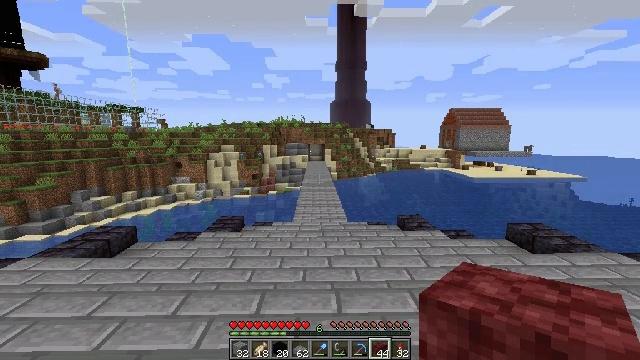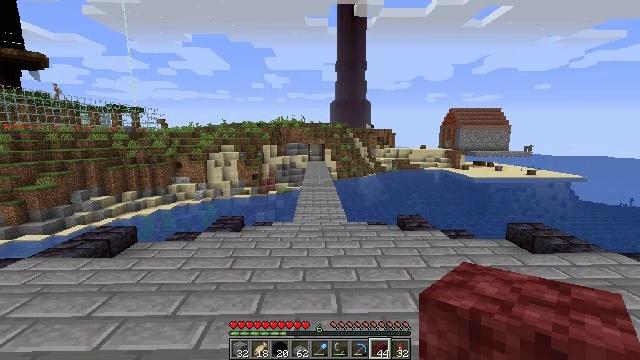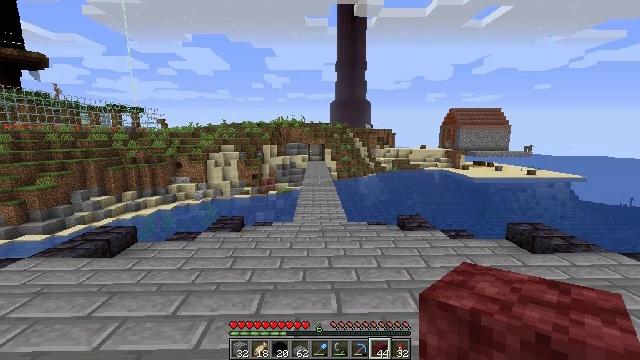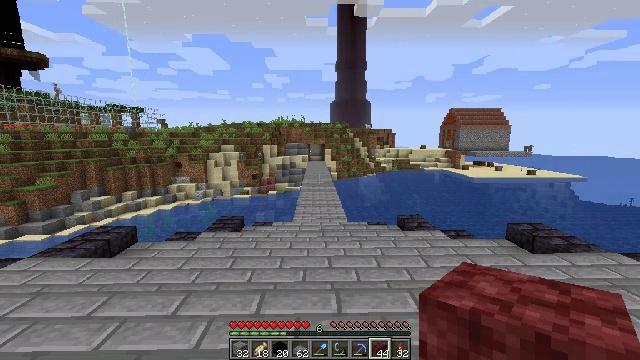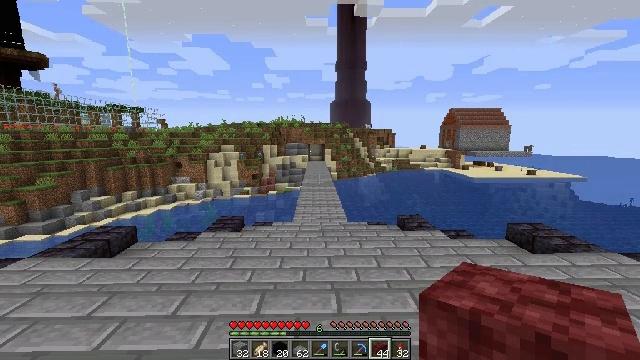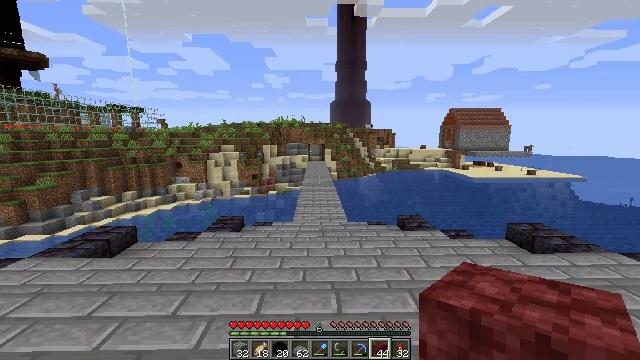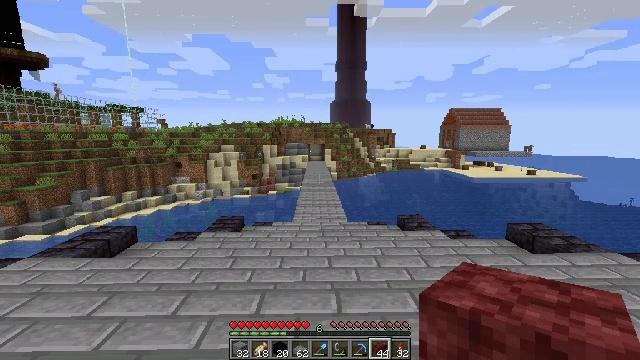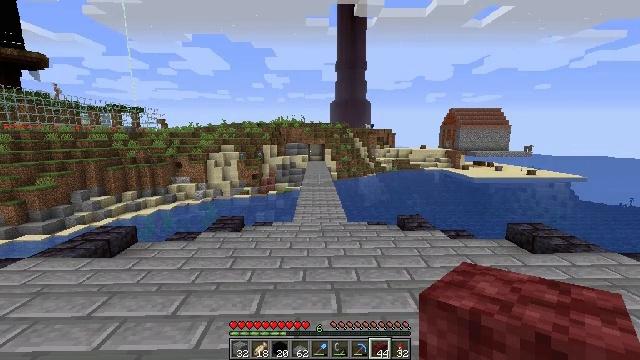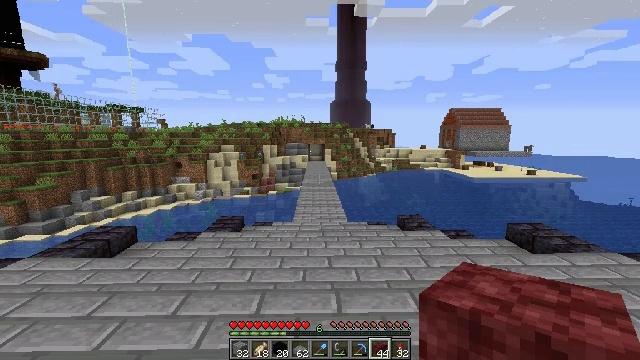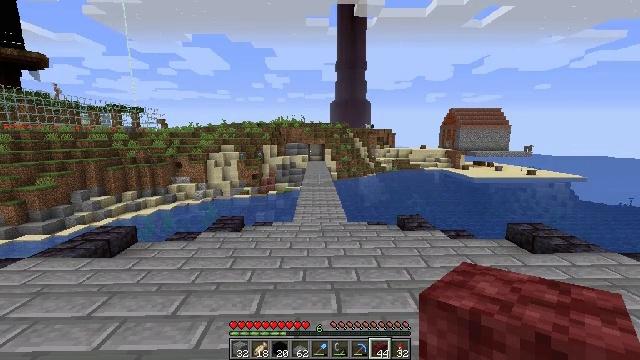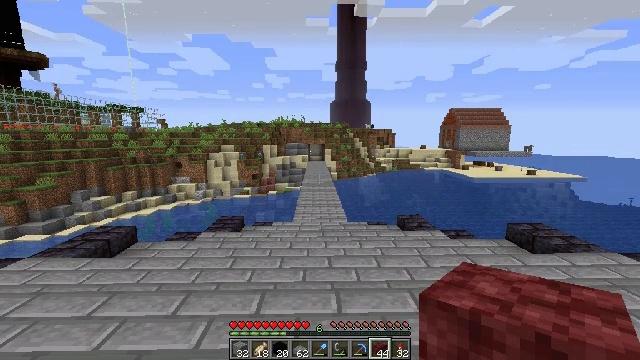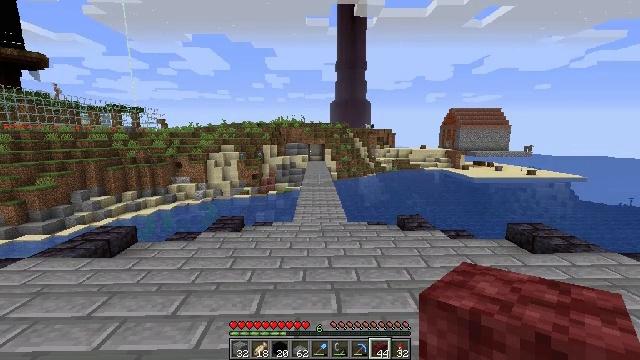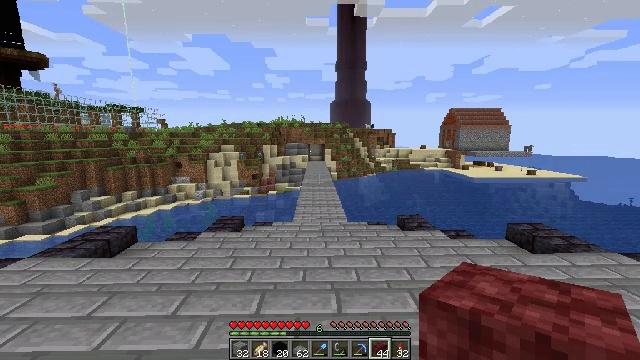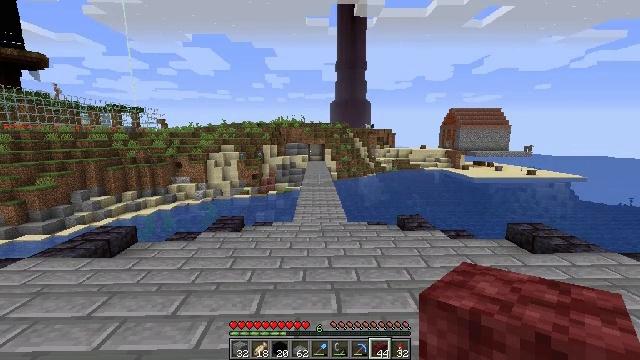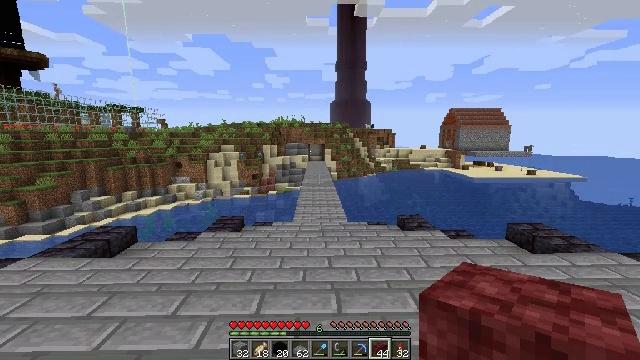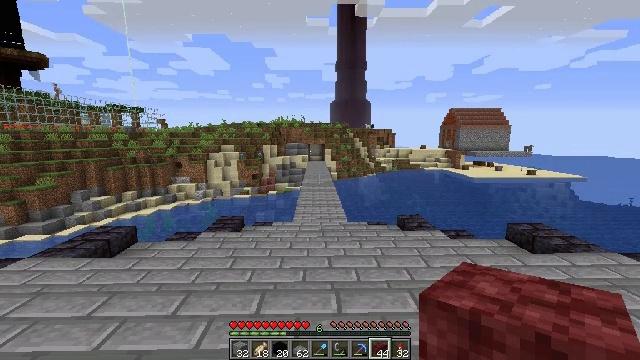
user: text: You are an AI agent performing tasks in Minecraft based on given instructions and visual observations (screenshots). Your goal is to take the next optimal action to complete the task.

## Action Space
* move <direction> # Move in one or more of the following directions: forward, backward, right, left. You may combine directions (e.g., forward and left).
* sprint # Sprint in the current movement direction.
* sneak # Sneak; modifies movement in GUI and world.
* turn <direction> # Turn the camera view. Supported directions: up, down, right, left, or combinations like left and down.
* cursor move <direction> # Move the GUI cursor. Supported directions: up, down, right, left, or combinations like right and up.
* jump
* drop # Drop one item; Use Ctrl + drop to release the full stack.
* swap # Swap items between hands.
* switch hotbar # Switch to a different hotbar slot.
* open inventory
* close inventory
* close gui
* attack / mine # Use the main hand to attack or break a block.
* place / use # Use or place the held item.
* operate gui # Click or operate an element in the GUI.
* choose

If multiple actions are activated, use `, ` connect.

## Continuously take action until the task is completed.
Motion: motion action
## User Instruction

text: Craft white concrete powder with the right recipe in the crafting table.
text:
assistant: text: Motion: no_op
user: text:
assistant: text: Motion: no_op
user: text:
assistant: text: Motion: no_op
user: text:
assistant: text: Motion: no_op
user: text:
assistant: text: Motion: no_op
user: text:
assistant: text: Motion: no_op
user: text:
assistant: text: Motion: no_op
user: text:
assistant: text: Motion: no_op
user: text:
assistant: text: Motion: no_op
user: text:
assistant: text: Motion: no_op
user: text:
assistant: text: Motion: no_op
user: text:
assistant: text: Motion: no_op
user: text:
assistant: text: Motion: no_op
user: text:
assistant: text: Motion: no_op
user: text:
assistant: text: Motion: no_op
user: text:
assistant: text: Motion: no_op
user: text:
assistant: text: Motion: no_op
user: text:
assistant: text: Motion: no_op
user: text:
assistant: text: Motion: no_op
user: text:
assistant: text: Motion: no_op
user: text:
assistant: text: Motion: no_op
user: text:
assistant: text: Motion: no_op
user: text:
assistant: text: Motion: no_op
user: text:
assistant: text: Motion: no_op
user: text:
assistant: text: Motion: no_op
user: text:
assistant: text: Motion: no_op
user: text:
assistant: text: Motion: no_op
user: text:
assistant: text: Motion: no_op
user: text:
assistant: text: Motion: no_op
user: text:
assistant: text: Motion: no_op